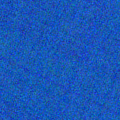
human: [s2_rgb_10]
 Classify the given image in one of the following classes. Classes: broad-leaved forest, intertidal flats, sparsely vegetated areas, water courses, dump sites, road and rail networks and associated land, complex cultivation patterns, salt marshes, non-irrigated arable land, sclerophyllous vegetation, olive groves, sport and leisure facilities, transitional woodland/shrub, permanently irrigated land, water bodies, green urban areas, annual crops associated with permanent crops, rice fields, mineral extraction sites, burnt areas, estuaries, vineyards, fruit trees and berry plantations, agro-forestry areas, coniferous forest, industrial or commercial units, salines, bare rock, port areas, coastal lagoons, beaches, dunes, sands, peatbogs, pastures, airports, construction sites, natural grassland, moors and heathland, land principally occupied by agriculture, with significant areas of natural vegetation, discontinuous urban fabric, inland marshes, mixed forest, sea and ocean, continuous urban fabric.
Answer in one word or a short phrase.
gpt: sea and ocean